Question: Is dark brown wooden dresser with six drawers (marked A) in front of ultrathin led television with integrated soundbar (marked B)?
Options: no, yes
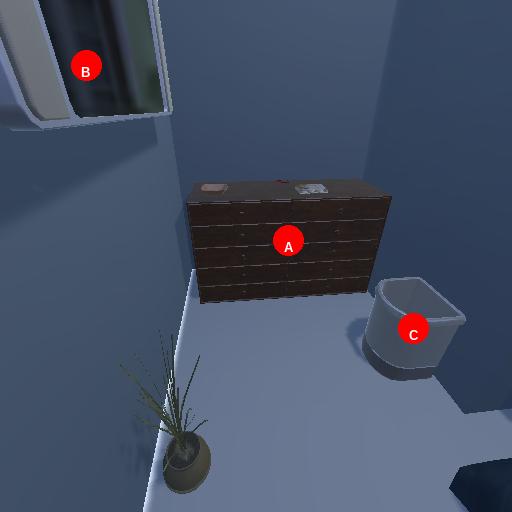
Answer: no